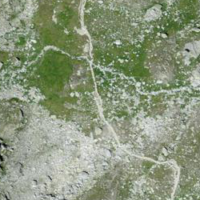
EUNIS habitat code: 48
Species observed at this site:
Kalmia procumbens